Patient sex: F
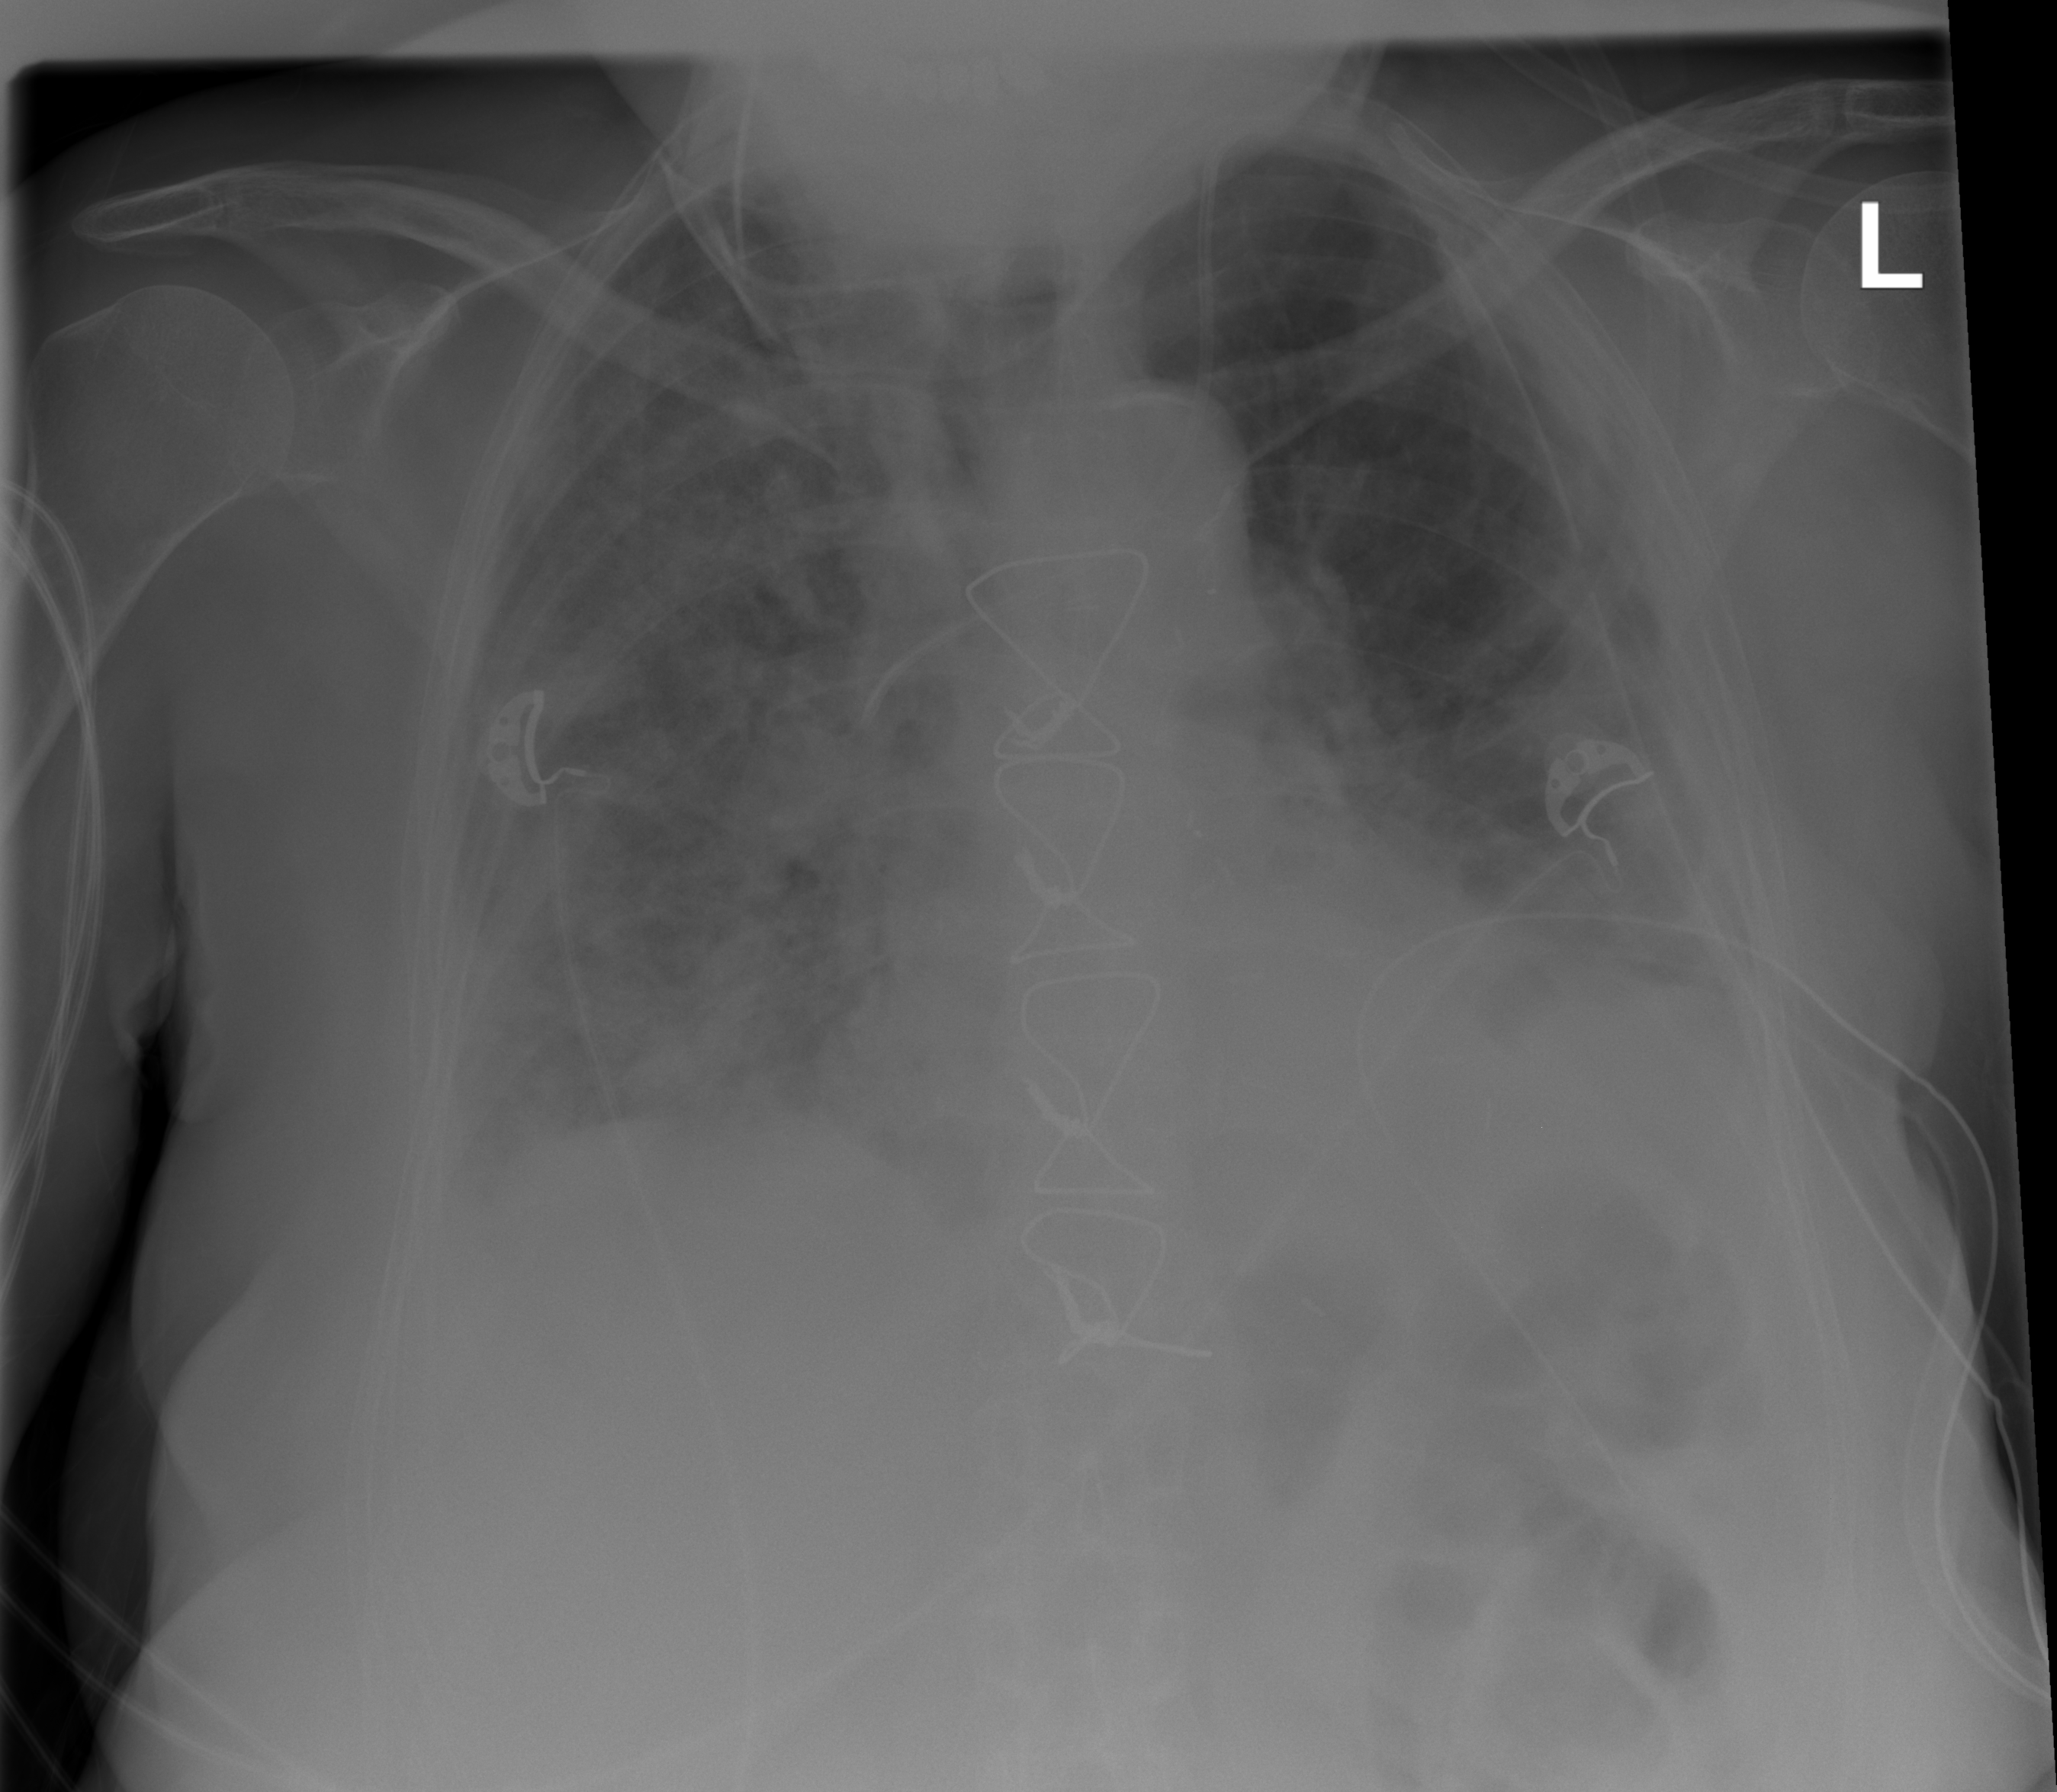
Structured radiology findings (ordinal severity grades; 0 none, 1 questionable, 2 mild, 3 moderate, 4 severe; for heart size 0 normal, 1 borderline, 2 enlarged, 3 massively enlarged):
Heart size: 0
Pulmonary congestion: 2
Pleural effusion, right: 2
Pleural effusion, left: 2
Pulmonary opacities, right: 3
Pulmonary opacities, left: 2
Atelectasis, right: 2
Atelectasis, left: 2